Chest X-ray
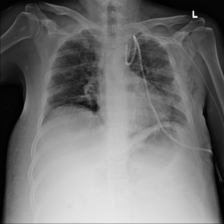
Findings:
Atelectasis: negative
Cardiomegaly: negative
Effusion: negative
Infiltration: negative
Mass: negative
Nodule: negative
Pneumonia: negative
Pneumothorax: negative
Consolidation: negative
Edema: negative
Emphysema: positive
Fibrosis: negative
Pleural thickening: negative
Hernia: negative